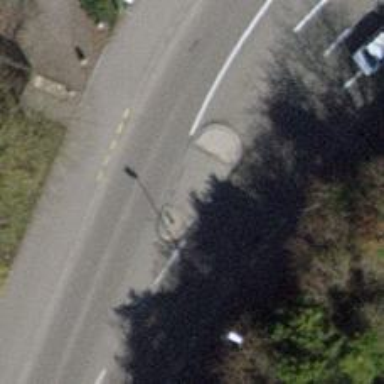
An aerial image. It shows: Unmarked footway crossing with pedestrian island.